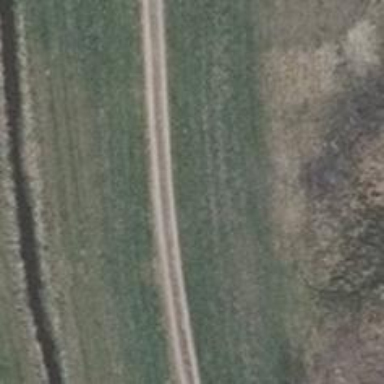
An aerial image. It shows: Path.